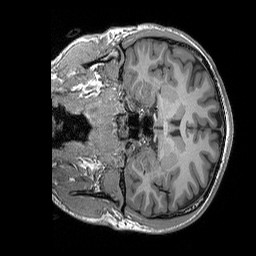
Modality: T1w
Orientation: coronal
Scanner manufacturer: siemens
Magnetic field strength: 3 T
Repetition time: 2.3 s
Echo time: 0.00298 s